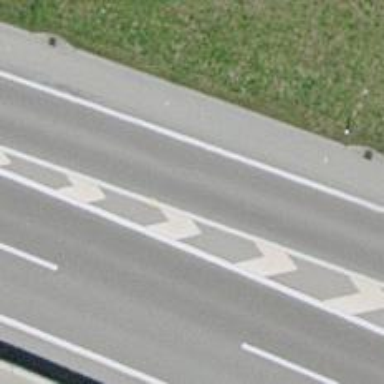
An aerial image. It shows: Asphalt motorway link.